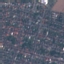
Label: Residential